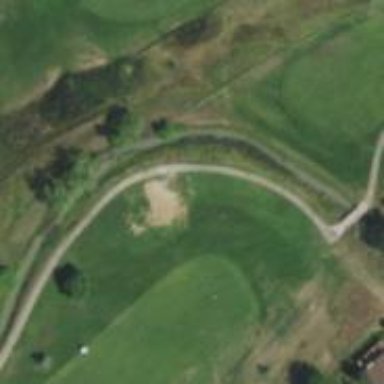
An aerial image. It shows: Service road that serves as golf cart path.